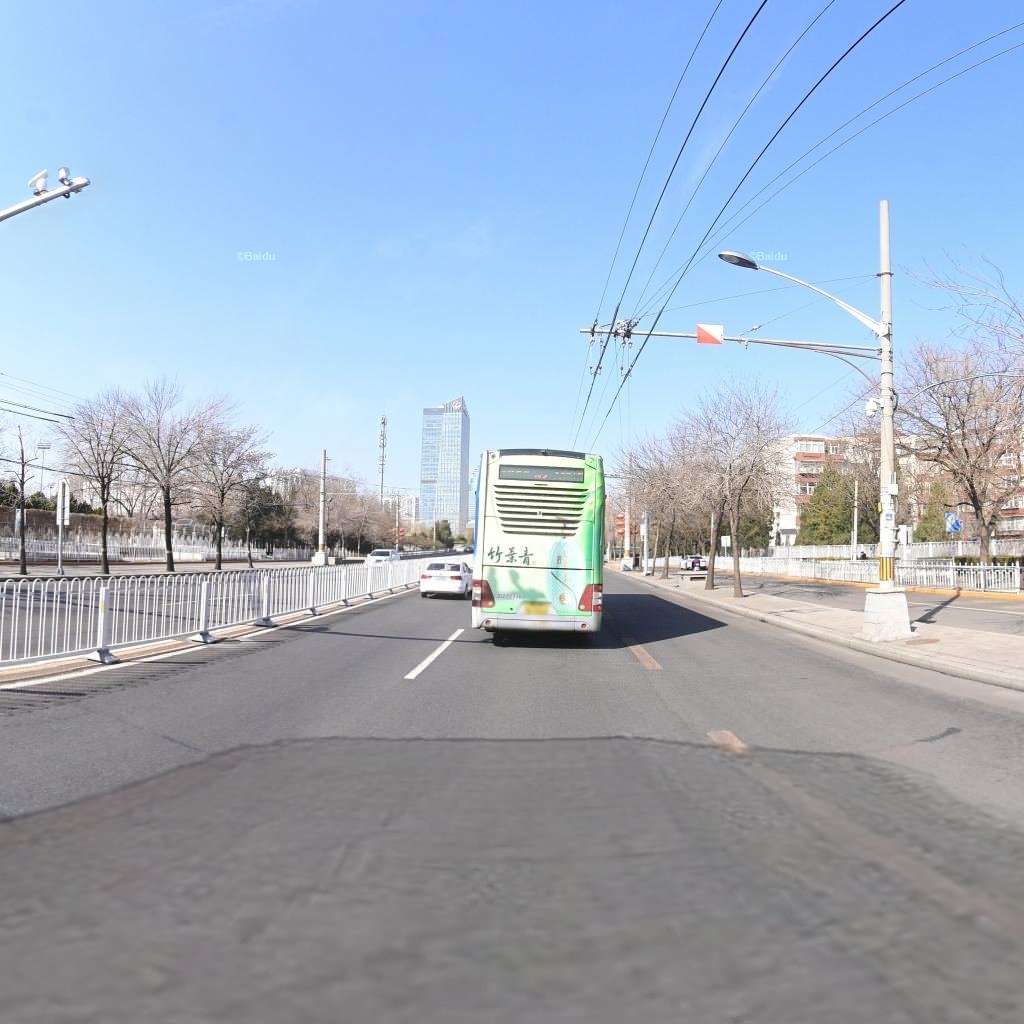
Region: Chaoyang
Road damage annotations: transverse patch, transverse patch